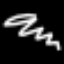
Label: squiggle